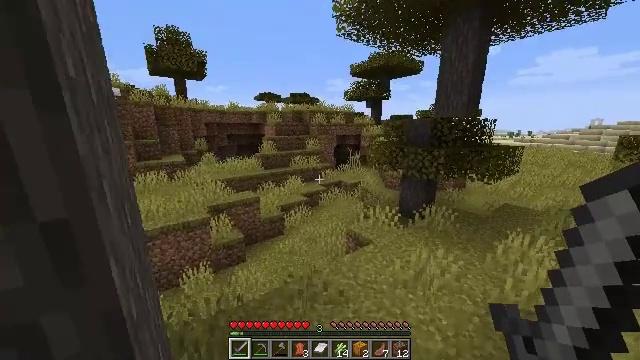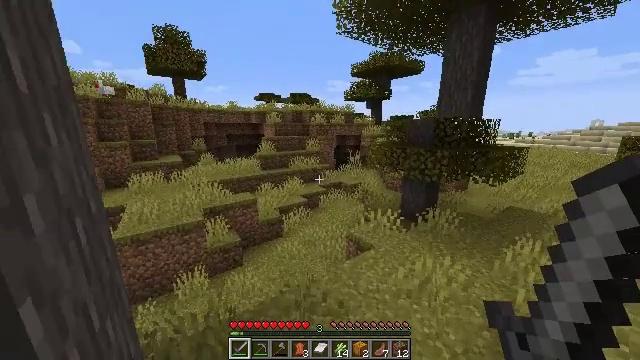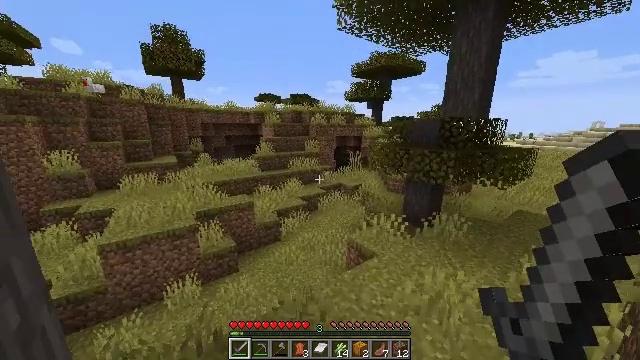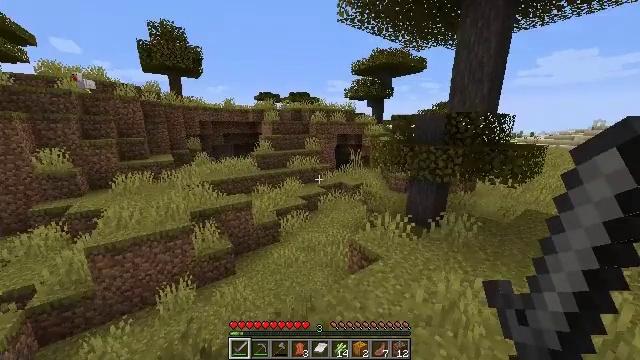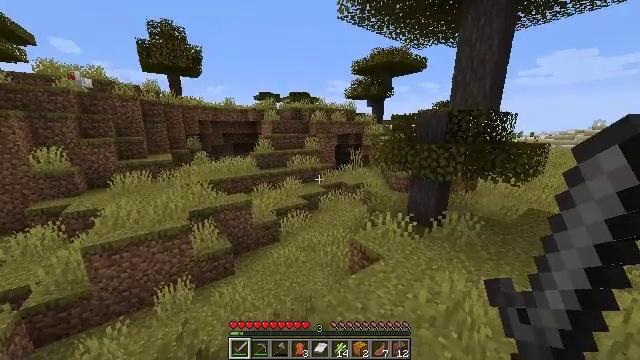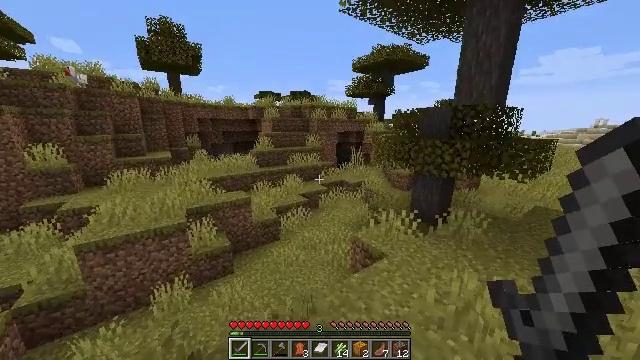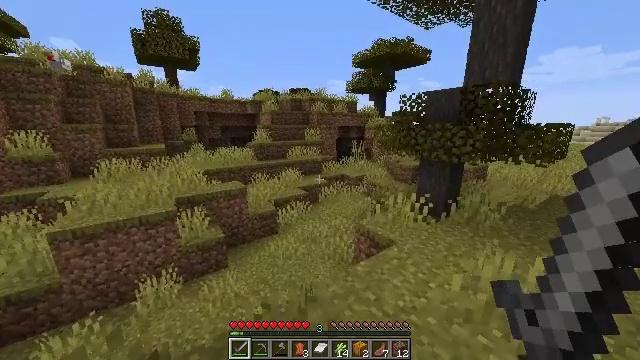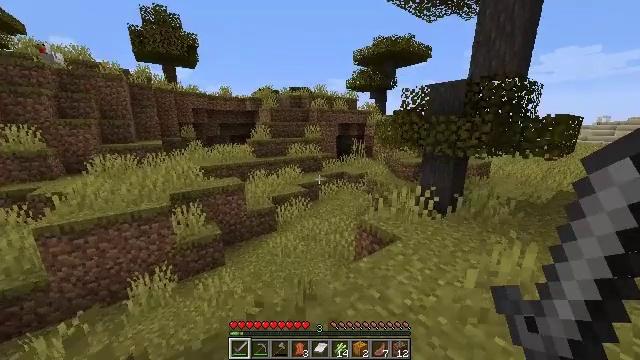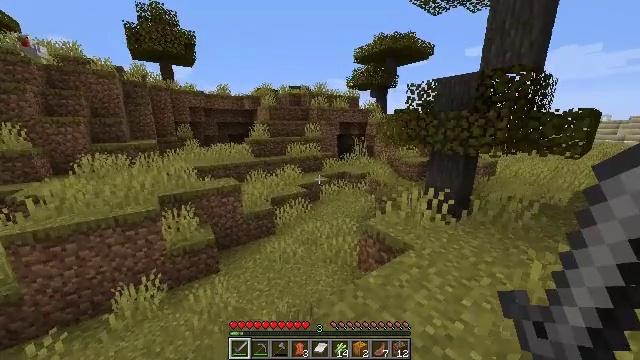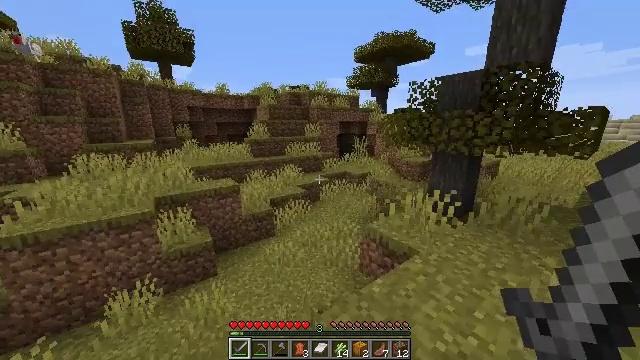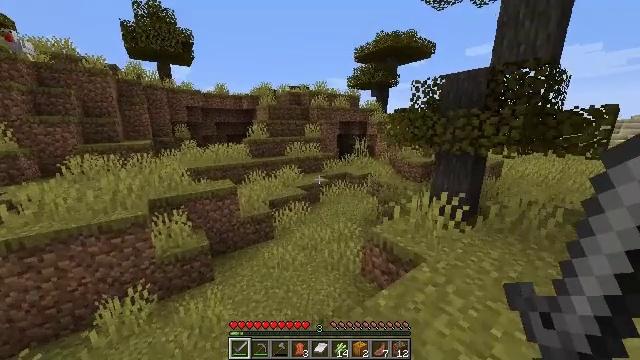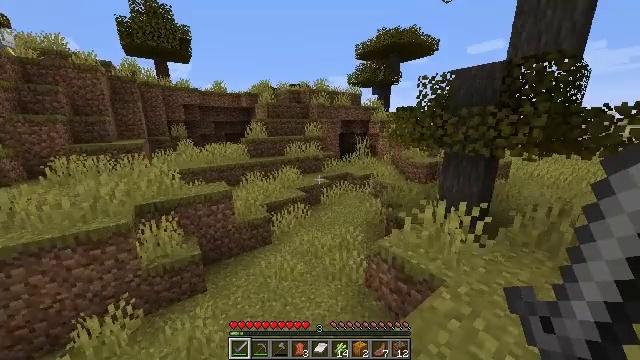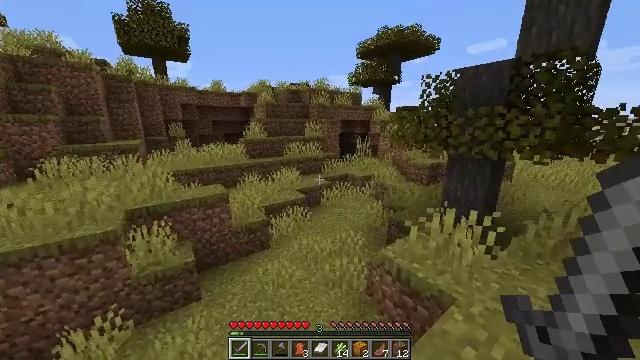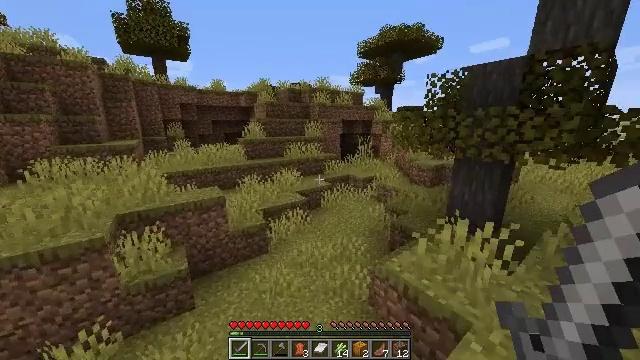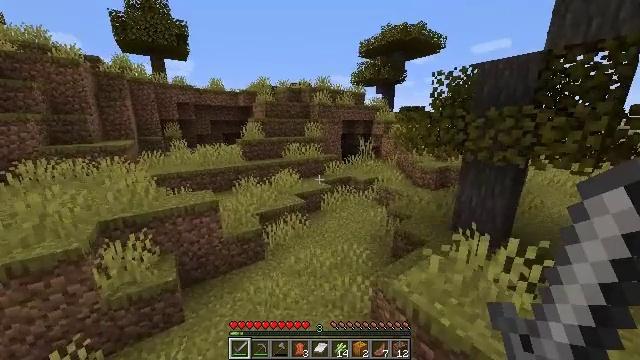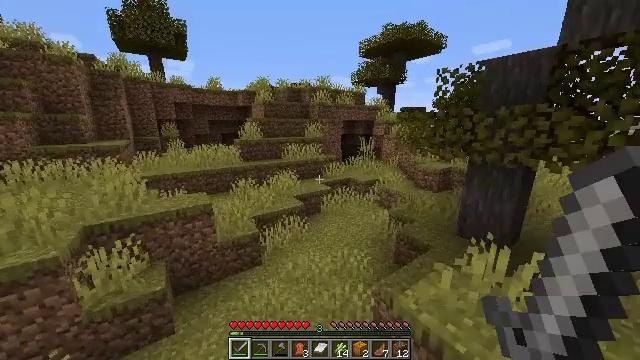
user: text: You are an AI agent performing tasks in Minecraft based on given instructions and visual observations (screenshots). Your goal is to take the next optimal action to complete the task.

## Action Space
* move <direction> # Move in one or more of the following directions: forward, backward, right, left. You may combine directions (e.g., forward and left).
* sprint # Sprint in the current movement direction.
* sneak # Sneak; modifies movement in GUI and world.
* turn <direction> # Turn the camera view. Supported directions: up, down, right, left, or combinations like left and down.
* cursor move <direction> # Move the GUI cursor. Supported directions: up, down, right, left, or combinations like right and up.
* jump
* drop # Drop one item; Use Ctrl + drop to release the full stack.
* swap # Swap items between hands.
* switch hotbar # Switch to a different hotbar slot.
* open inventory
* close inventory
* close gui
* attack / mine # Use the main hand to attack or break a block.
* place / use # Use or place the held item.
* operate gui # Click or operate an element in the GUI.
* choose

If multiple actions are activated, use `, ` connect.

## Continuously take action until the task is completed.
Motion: motion action
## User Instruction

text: Mine grass block from the ground.
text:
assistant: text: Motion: move forward, sprint
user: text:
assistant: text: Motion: move forward, sprint
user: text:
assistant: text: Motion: move forward, sprint
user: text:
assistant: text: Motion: move forward, sprint
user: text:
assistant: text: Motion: move forward, sprint
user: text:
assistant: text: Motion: move forward, sprint
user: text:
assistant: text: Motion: move forward, sprint
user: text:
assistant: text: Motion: move forward, sprint
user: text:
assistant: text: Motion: move forward, sprint
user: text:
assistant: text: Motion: move forward, sprint
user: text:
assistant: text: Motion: move forward, sprint
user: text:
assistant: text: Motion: move forward, sprint
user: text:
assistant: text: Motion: move forward, sprint
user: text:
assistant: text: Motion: move forward, sprint
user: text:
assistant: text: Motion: move forward, sprint
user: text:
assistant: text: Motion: move forward, sprint
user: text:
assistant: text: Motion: move forward, sprint
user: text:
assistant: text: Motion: move forward, sprint
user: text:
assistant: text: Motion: move forward, sprint
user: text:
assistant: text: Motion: move forward, sprint
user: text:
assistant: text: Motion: move forward, sprint
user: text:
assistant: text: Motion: move forward, sprint
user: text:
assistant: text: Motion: move forward, sprint
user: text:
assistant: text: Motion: move forward, sprint
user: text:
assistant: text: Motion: move forward, sprint
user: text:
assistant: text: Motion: move forward, sprint
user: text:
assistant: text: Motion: move forward, sprint
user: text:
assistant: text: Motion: move forward, sprint, turn left
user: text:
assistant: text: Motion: move forward, sprint, turn left
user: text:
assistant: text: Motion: move forward, sprint, turn left